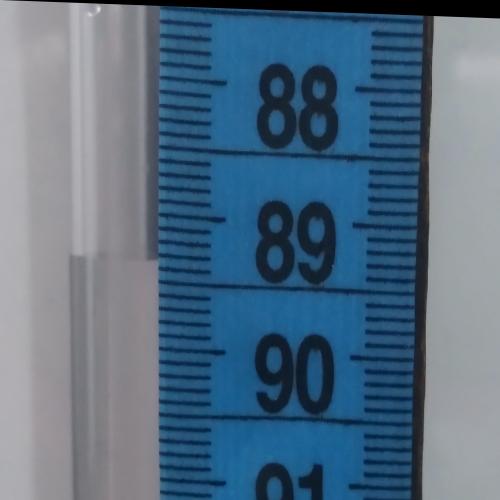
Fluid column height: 89.3 cm